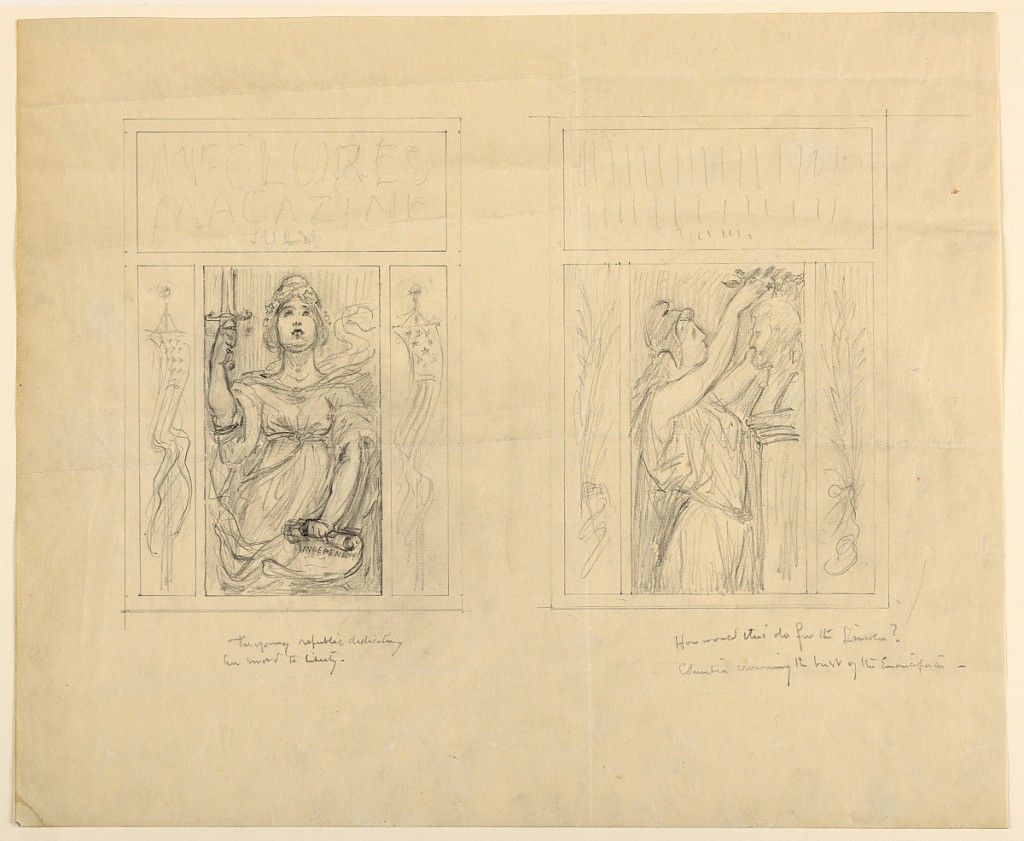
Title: Design for Magazine Cover
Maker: Kenyon Cox, American, 1856–1919
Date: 1898
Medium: Graphite on paper
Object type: Drawing
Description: Two sketches of a magazine cover; Left, inscribed "McCLURES/ MAGAZINE/ JULY" at top with a female figure is holding a sword in her left hand and a scroll inscribed "INDEPENDENCE" in her right hand below; Right, a female figure is crowning a sculpture.